Question: I have successfully setup a to connect my Azure web-application to an on-premises SQL-server. I added the and it's listed with the command: 'Get-HybridConnection'.

However it does not always stay connected. Now I wonder what to to with the connection string. If I try to add it with 'Add-HybridConnection' I get this error:
> Add-HybridConnection : Existing configuration
Endpoint=hc://xxxx.hybrid.biztalk.windows.net/xxxxx;SharedAccessKeyName=defaultListener;SharedAccessKey=xxxxxxx
found.
So you cannot add both the primary and secondary connection strings to the same on-premises . Should I install another Hybrid Connection Manager on another server and set that up with the secondary connection? I have tried that and it seams to work (connection keeps connected when I stop one of the services), but I can nowhere find info on it.
I also wonder when to click the or in the Azure Portal.
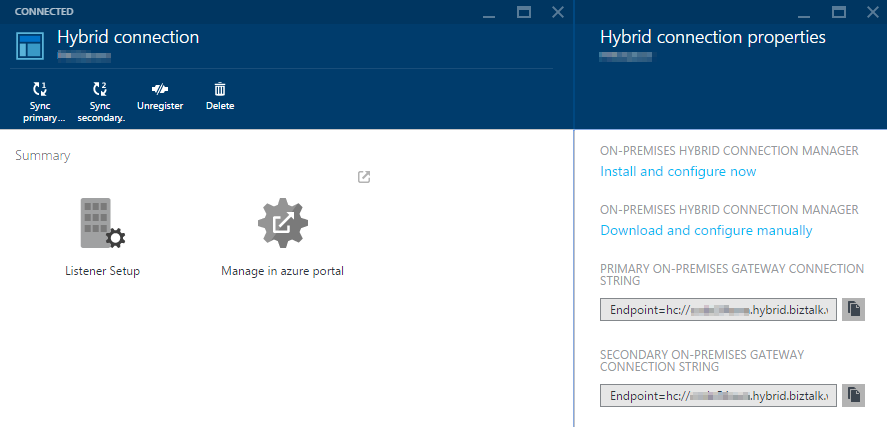
Answer: Only one connection string can be synced at a time. <URL>[/e]
When you click 'Sync [Primary/Seconary] Key', this instructs the stack to use the secondary key.
You would use this if you need to regenerate one of the keys, but maintain HC uptime while you do.